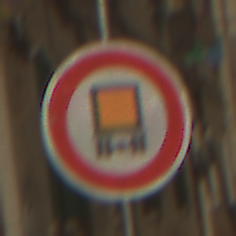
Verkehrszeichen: VerbotKennzeichnungspflichtigeKraftfahrzeugeGefaehrlicheGueter
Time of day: Midday
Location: Outdoor (Urban)
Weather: Clear
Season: NotSpecified
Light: Natural